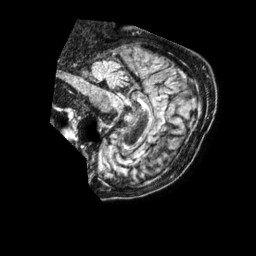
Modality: FLAIR
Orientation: sagittal
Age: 57
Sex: male
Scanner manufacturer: philips
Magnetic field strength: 1.5 T
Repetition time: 4.8 s
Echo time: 0.3368 s